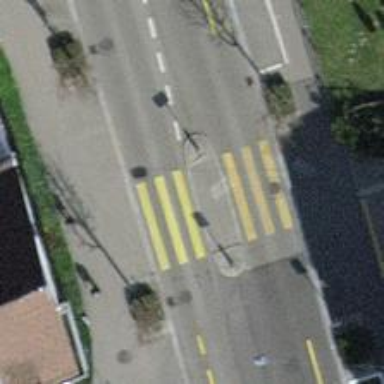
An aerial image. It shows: Uncontrolled zebra crossing with pedestrian island.